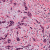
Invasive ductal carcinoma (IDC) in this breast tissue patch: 0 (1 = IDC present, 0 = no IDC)